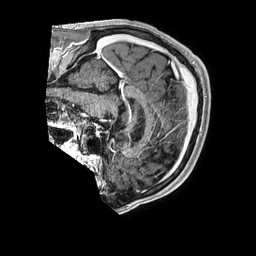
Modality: T1w
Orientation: sagittal
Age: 49
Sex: male
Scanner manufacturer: philips
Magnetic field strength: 1.5 T
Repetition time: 0.007489 s
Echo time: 0.003407 s